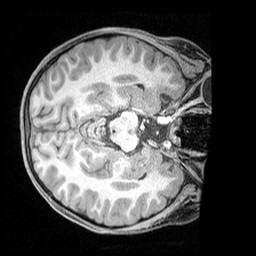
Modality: T1w
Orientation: axial
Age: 9
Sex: female
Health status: ill
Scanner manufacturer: siemens
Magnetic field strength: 3 T
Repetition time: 1.6 s
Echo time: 0.00179 s